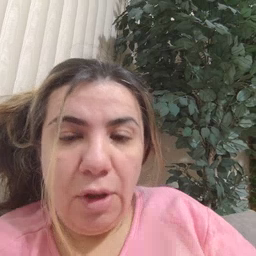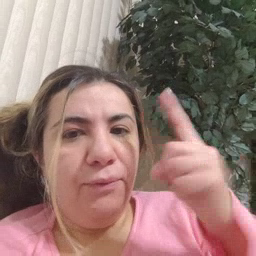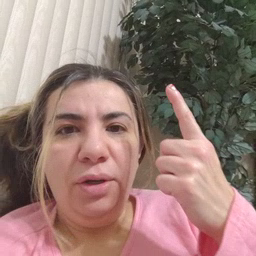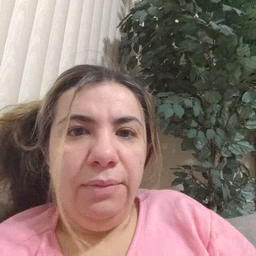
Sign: first